Current action and preconditions to check: trajectory_clear

Your task: For each precondition in the list above, predict whether it will hold at this action.

Consider the current scene as observed from the mobile robot's camera, and analyze the predicted future states of all dynamic agents (e.g., people, animals, vehicles, or any moving entities) within the NEXT SECOND.

IMPORTANT: Only answer "very likely" if you are absolutely certain—based on strong, clear evidence—that a dynamic agent will violate the precondition in the predicted future state. Do NOT answer "very likely" for unlikely, ambiguous, or low-probability risks.

Ask yourself for each precondition: Is there a high probability, with clear and convincing evidence, that the predicted future states of any dynamic agent will interfere with the predicted future state of the currently executing action within the NEXT SECOND, causing that precondition to fail?

Assess the risk level based on these predictions. Use "likely" or "very likely" if motions create a clear risk of interference.

Use "neutral" or "improbable" if agents are nearby but their predicted paths are clearly diverging or non-conflicting.

Failure Risk Categories: "very improbable", "improbable", "neutral", "likely", "very likely"

Answer Format: Output ONLY the probability_of_failure value from these categories: "very improbable", "improbable", "neutral", "likely", "very likely"

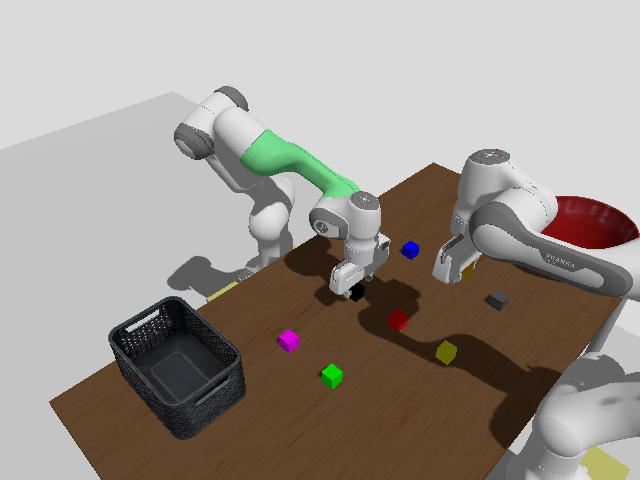

Answer: very improbable